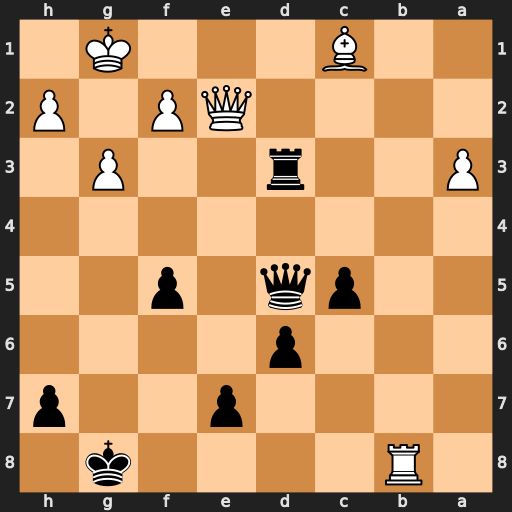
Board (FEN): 1R4k1/4p2p/3p4/2pq1p2/8/P2r2P1/4QP1P/2B3K1
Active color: b
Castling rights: -
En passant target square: -
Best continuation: Kf7 Qh5+ Ke6 Bd2 Rxd2